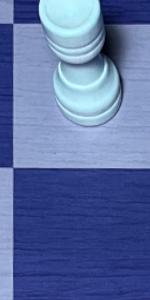
Label: Empty